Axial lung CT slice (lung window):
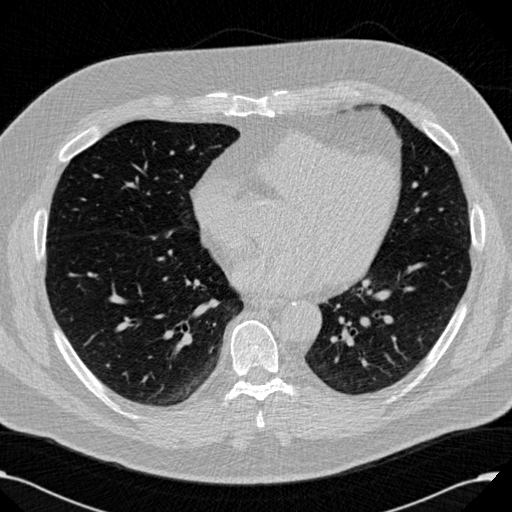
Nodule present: no